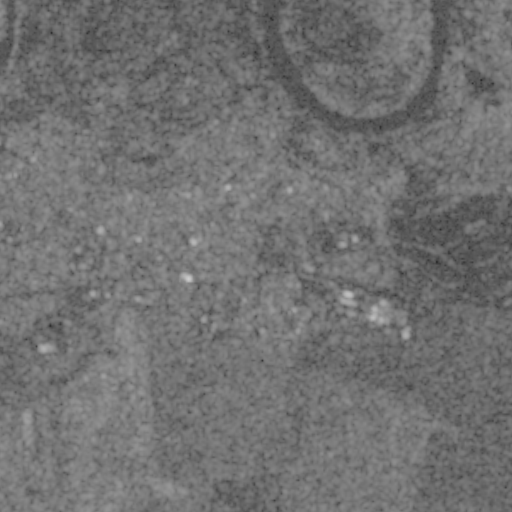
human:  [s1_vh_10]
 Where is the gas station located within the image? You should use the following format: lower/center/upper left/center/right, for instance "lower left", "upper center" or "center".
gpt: The gas station is located in the center right of the image.
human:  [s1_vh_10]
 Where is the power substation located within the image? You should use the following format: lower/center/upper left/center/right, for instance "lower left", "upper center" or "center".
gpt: The power substation is located in the lower center of the image.
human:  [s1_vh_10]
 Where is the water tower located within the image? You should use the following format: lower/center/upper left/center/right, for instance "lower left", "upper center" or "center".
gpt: The water tower is located in the center left of the image.
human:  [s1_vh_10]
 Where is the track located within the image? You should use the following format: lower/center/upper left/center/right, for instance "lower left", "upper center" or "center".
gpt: There is no track in the image.

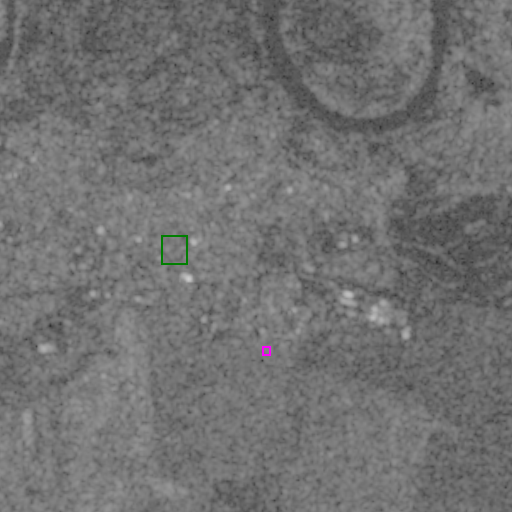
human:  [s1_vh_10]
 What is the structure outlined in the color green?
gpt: The structure outlined in green is a park.
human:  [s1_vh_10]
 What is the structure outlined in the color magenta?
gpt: The structure outlined in magenta is a power substation.
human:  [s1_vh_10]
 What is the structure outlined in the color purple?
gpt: There is no purple outline.